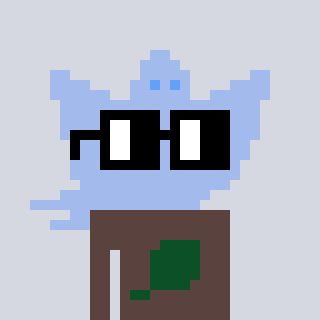
a pixel art character with square black glasses, a ghost-B-shaped head and a darkbrown-colored body on a cool background